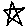
Label: star